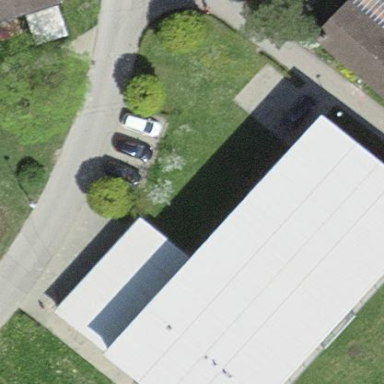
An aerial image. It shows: Sports centre building.